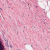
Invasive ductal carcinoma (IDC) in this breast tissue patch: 0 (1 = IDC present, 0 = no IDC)